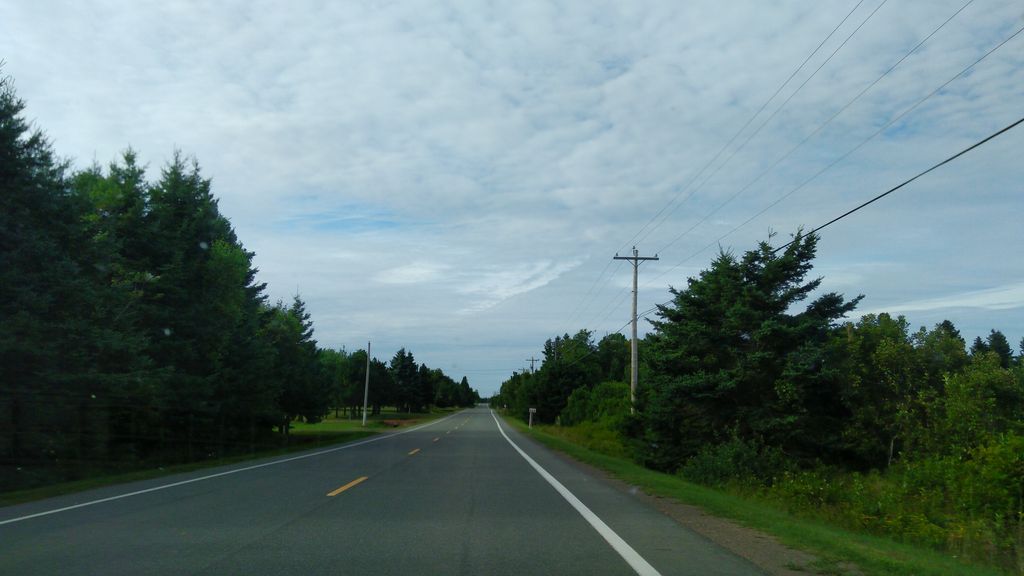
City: charlottetown